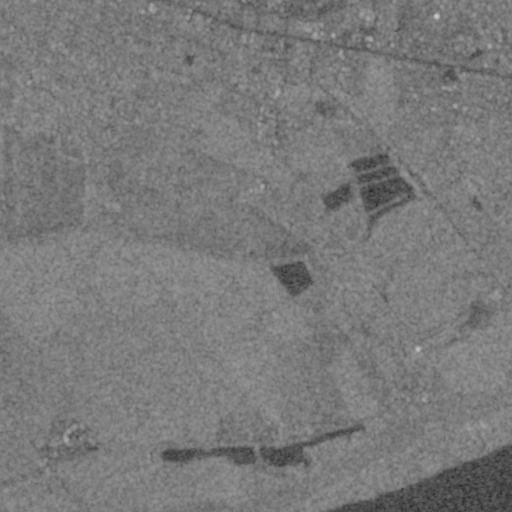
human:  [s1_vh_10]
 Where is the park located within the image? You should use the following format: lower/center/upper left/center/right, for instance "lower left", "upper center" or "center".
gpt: The park is located in the upper right of the image.
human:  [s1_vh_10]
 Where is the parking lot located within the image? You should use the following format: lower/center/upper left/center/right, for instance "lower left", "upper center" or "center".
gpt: The parking lot is located in the upper right of the image.
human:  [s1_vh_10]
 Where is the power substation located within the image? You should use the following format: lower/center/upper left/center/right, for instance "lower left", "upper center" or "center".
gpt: The power substation is located in the center right of the image.
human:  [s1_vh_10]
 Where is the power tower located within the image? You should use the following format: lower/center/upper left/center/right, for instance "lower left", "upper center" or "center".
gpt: The power tower is located in the lower right of the image.
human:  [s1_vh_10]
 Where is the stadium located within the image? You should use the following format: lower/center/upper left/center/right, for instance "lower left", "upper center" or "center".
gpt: The stadium is located in the upper right of the image.
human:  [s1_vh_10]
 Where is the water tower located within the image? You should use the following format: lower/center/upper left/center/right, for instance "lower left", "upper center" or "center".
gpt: The water tower is located in the center right of the image.
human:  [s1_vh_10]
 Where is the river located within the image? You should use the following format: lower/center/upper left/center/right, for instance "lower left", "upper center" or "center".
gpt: The river is located in the right of the image.
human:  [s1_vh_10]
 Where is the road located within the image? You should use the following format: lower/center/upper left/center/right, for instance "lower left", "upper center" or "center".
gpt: There is no road in the image.

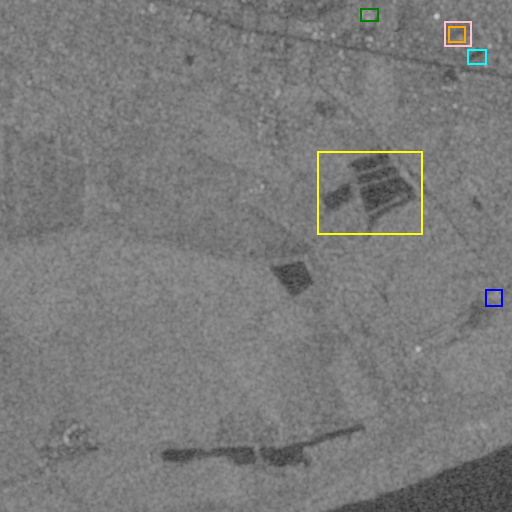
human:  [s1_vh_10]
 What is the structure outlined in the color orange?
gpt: The structure outlined in orange is a park.
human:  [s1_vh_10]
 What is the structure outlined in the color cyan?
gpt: The structure outlined in cyan is a parking lot.
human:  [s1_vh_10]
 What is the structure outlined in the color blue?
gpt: The structure outlined in blue is a power substation.
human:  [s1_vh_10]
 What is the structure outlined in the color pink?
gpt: The structure outlined in pink is a stadium.
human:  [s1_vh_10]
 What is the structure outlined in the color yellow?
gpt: The structure outlined in yellow is a wastewater plant.
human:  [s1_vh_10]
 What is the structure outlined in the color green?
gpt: The structure outlined in green is a building.
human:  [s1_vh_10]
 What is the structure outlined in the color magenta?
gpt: There is no magenta outline.